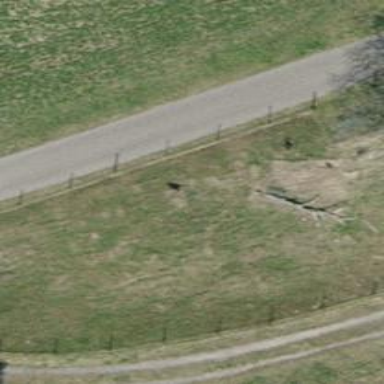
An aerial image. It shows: Bench.